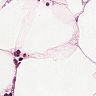
Metastatic tissue present: no